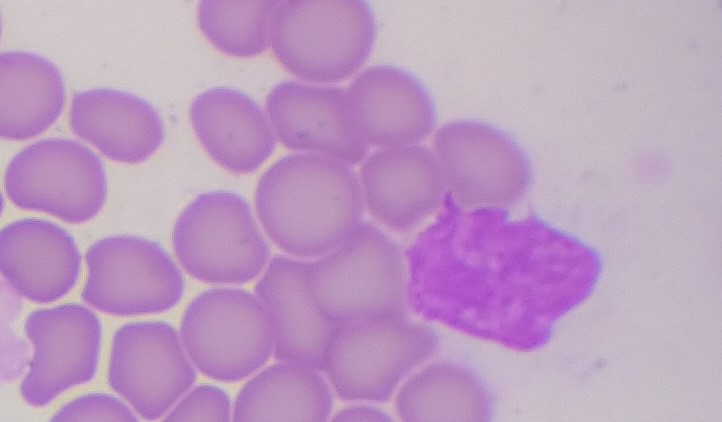
White blood cell type: Lymphocyte